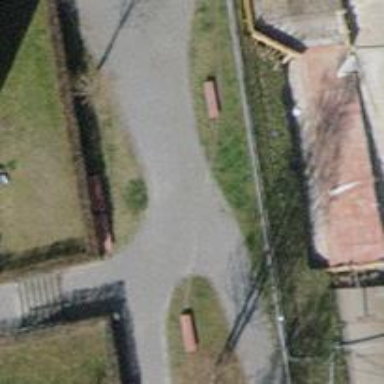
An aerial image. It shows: Footway with surface of fine gravel.